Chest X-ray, PA view. Patient: 14 years old, sex F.
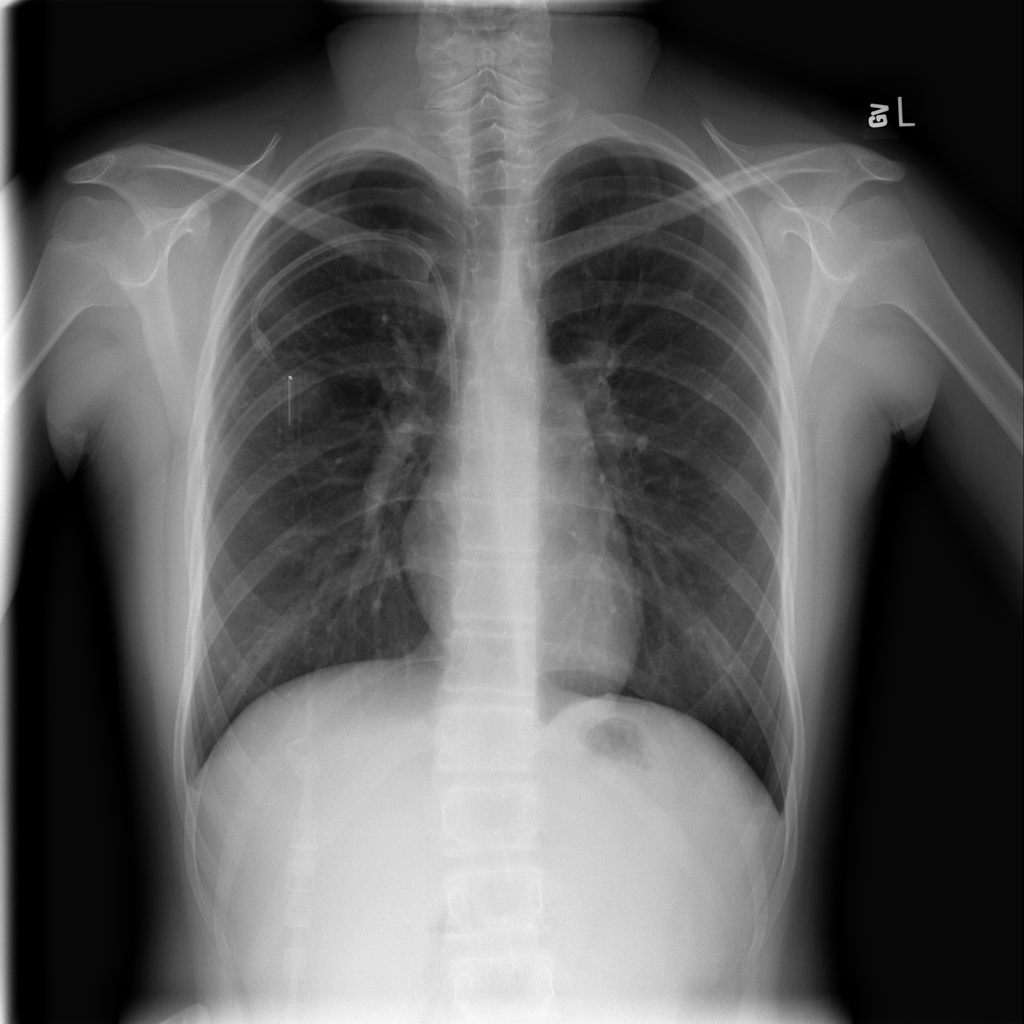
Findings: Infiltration